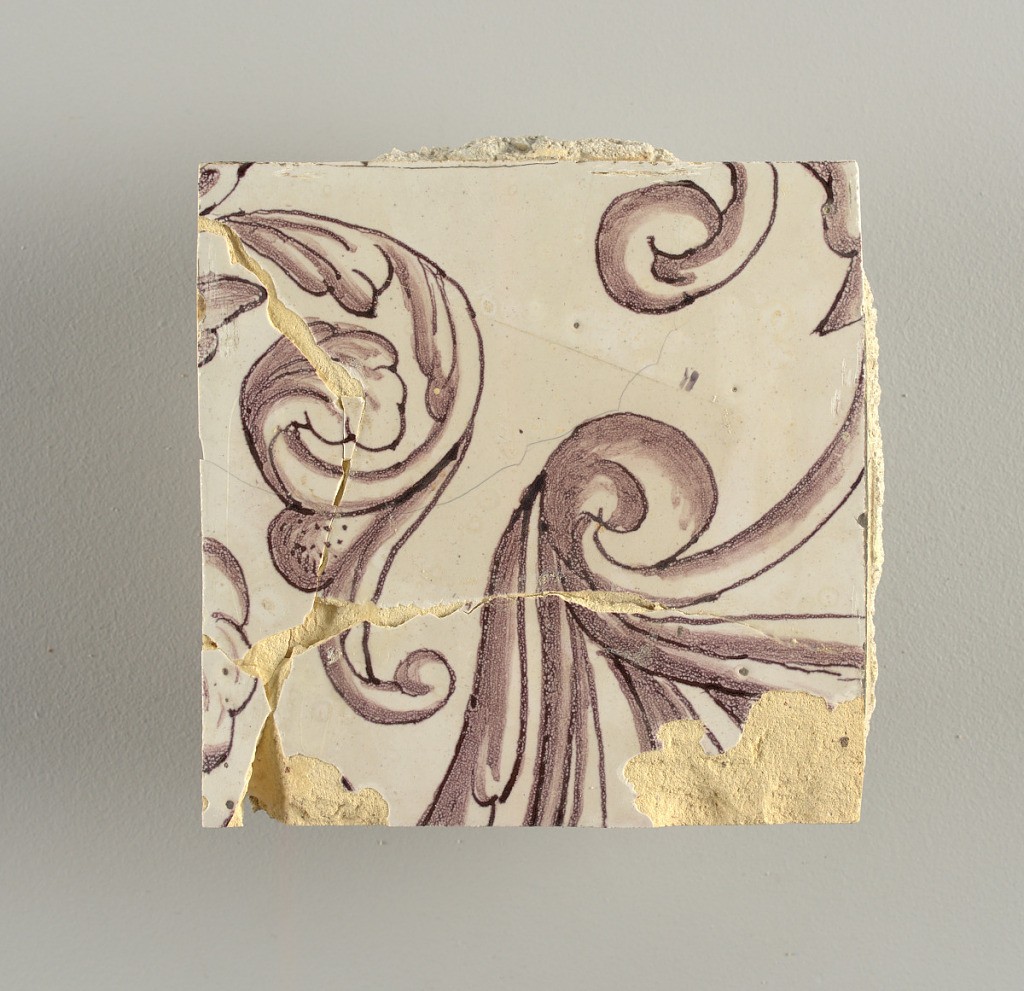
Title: Tile wall facing
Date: ca. 1725
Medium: Tin-glazed earthenware, underglaze
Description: Horizontal rectangle.  Thirty tiles wide and twenty-three tiles high with opening for fireplace eleven tiles wide and ten high.  Foliage arabesques disposed about three vertical axes from which are emphazised by urns at center and right, and at left by the figure of a standing woman carrying an infant on her arm and accompanied by two children.